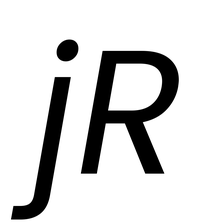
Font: Poppins-Italic